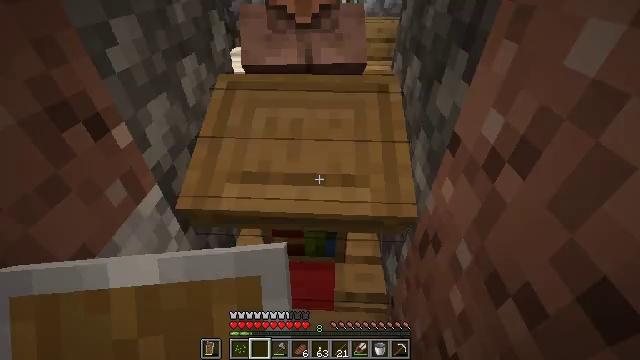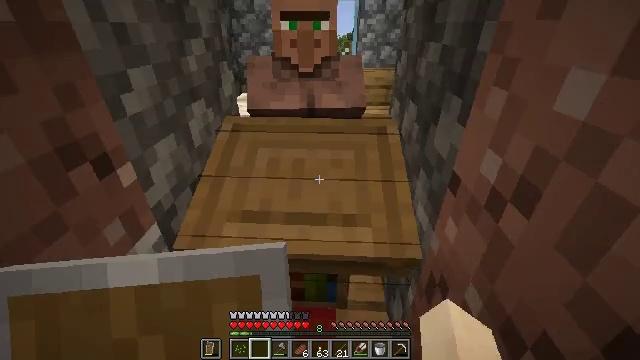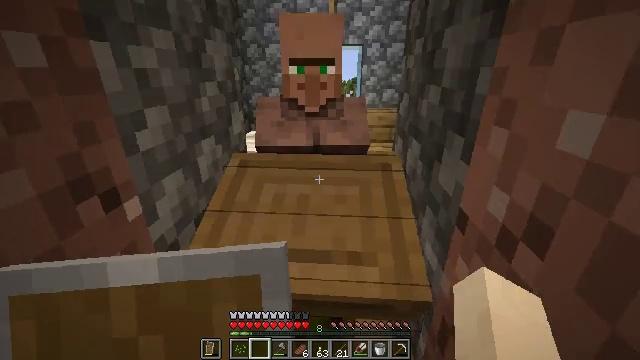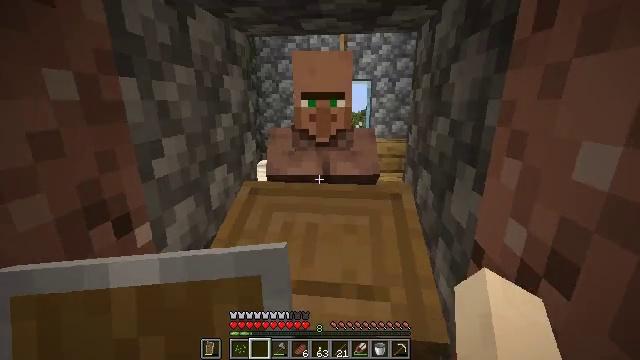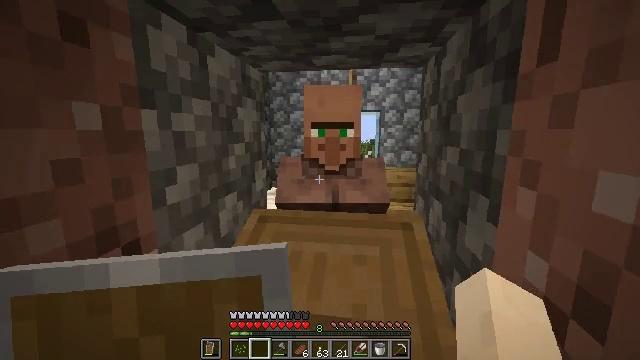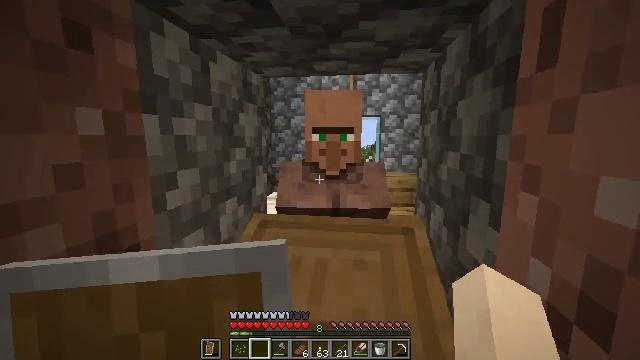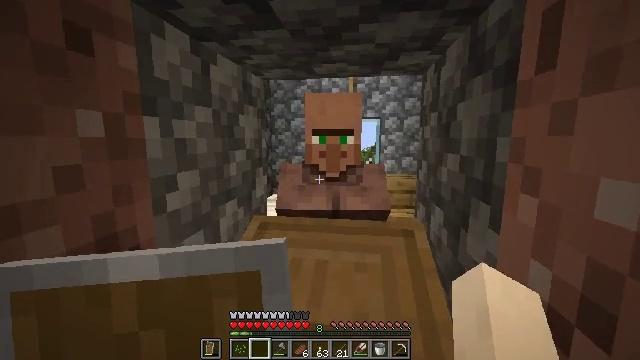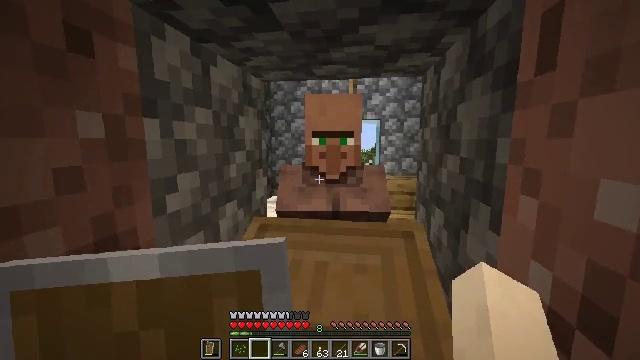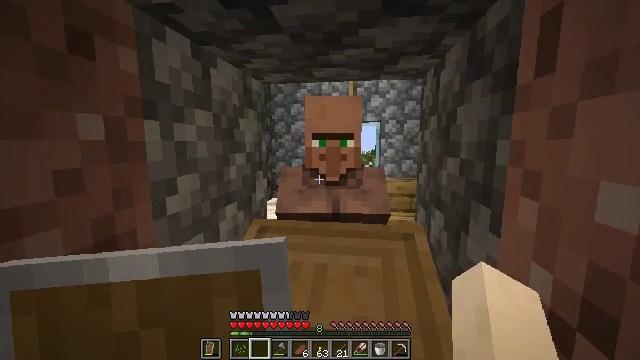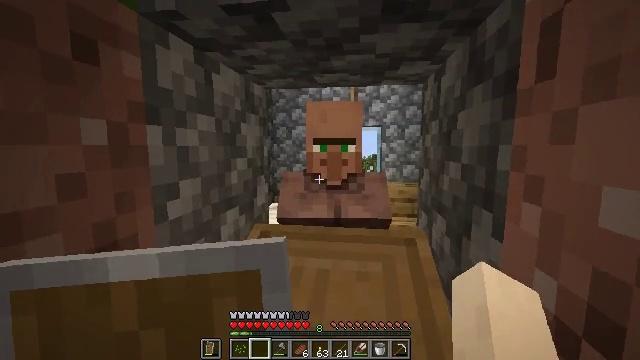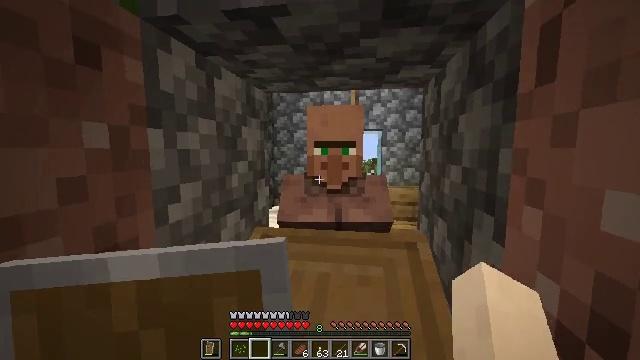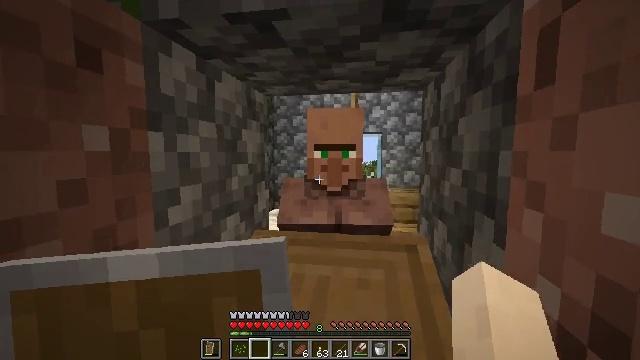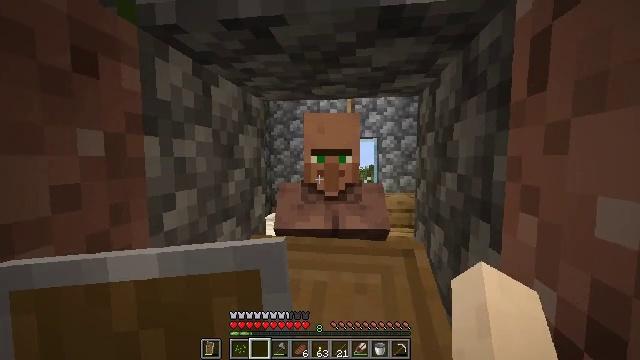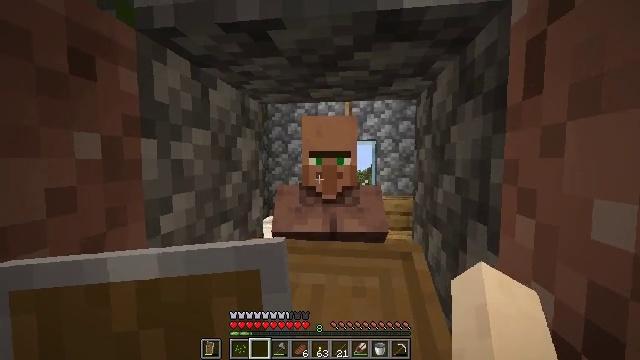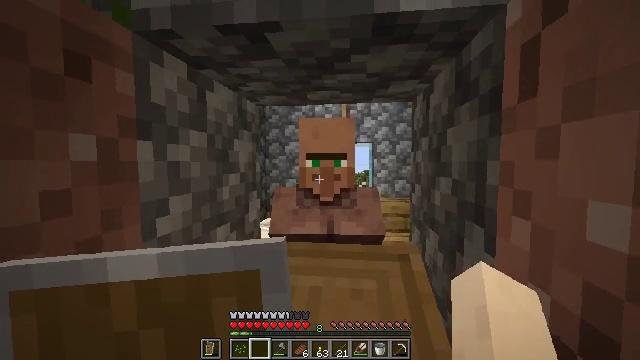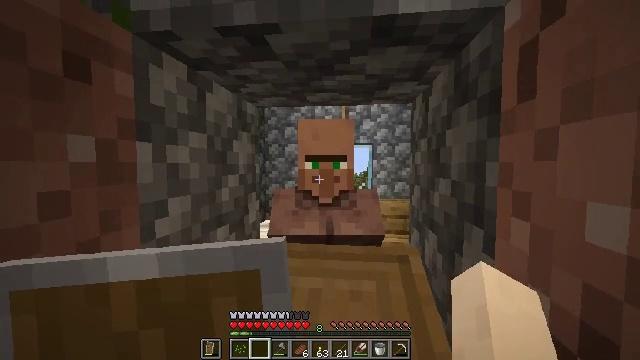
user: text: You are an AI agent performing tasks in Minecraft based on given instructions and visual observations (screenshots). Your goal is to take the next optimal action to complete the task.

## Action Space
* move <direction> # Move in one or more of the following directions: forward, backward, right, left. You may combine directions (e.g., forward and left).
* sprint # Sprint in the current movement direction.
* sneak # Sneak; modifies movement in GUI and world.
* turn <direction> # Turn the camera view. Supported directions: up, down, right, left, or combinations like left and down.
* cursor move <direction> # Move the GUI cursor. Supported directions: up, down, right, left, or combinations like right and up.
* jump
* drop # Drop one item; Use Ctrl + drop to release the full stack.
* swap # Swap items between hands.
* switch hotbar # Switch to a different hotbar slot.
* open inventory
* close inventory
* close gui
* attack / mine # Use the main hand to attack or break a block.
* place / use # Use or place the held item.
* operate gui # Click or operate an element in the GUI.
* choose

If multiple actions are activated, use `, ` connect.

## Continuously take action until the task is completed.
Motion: motion action
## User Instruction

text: Retrieve the lectern from the structure.
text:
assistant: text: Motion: turn up
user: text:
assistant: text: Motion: turn left and up
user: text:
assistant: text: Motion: turn left and up
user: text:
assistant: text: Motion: turn left and up
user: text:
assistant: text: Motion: turn up
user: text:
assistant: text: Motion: no_op
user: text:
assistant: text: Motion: no_op
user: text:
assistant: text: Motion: no_op
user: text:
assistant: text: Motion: turn up
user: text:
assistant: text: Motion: no_op
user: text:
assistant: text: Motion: no_op
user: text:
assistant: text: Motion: turn up
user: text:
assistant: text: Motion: no_op
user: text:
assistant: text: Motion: no_op
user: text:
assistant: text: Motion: no_op
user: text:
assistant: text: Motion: no_op
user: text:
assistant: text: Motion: no_op
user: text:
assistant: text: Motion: no_op
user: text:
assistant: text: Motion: no_op
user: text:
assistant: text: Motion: no_op
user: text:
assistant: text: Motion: no_op
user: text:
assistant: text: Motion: no_op
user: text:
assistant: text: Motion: no_op
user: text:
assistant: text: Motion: no_op
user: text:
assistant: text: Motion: use / place
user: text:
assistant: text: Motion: use / place
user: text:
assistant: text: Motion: no_op
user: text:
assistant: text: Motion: no_op
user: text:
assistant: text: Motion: no_op
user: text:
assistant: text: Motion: no_op